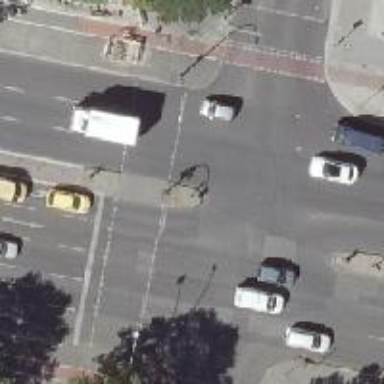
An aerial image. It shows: Footway that serves as traffic island.